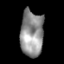
Tissue: lung
Cell type: T cells
Senescence score: 0.2344
Nuclear area (px): 1044
Mean DAPI intensity: 145.306